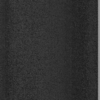
Label: dusty